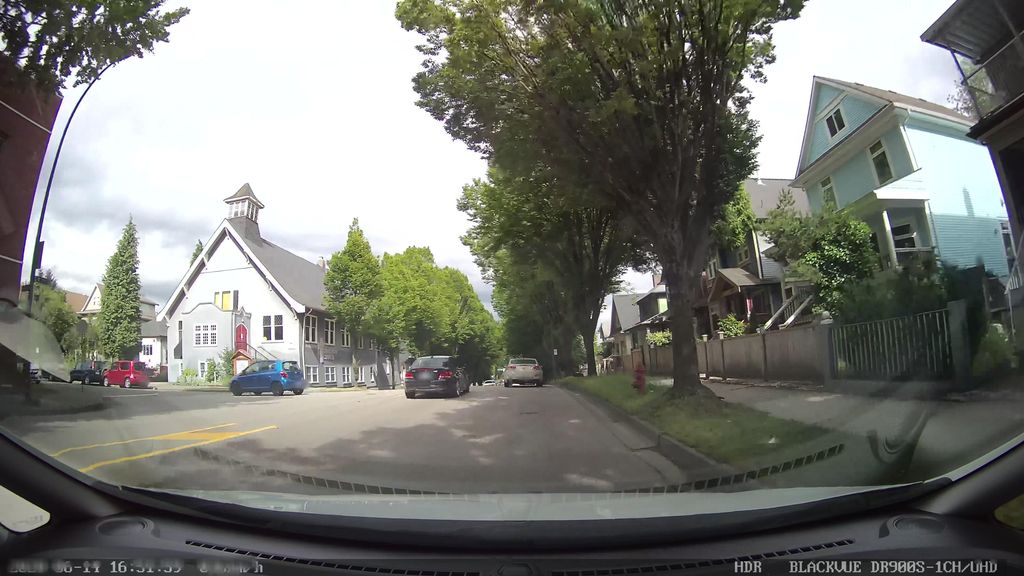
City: vancouver